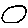
Label: circle